Interaction volume radius: 10 \u00c5
Interaction volume height: 10 \u00c5
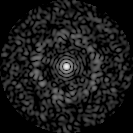
Disorder parameter: 0.8224